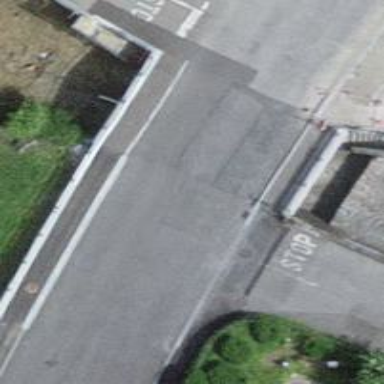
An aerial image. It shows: Primary highway bridge with asphalt surface. It includes designated lane for cyclists.